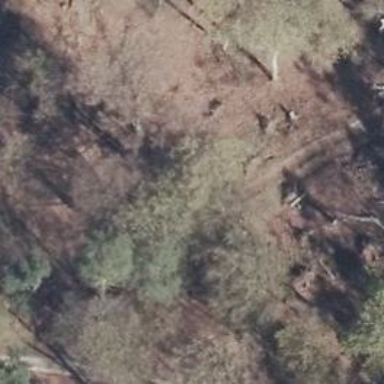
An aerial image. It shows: Hunting stand.